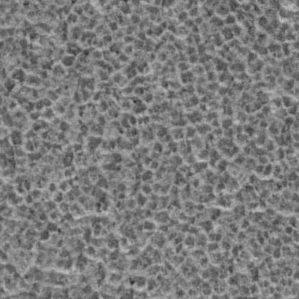
Label: frost